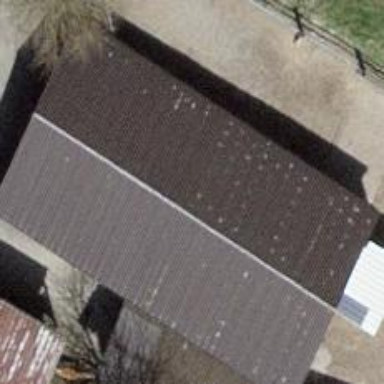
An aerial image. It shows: Shed building.